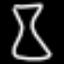
Label: hourglass